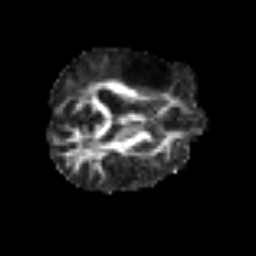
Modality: FA
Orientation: axial
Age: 56
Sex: male
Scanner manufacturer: siemens
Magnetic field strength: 3 T
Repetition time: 3.2 s
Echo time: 0.081 s